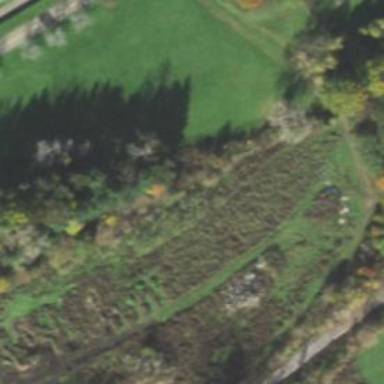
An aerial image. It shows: Disused railway.